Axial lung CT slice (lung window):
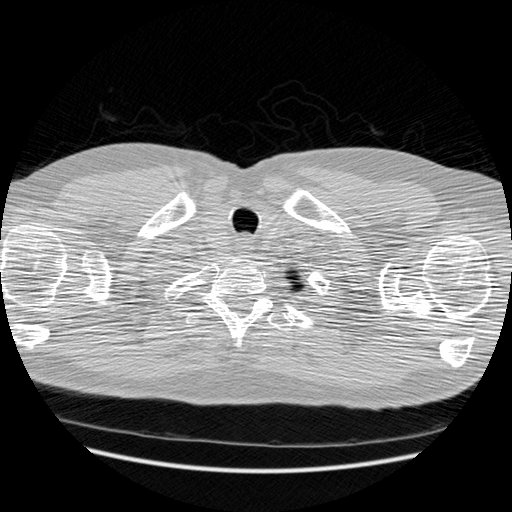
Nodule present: no